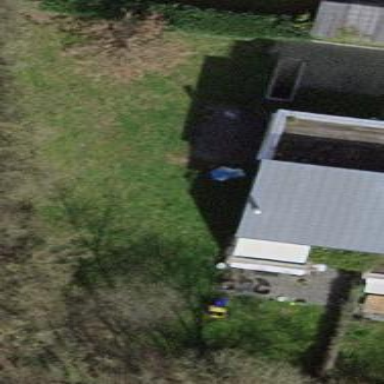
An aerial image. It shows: Garden enclosed by fence.